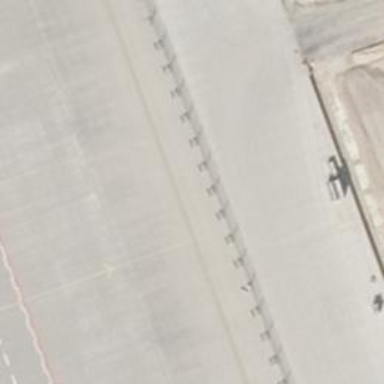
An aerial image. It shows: Parking position at the airport with concrete surface.